Question: I've searched everywhere but cannot seem to find even a messy / hacked way of creating this plot.
I would like to plot a column chart with:
= categorical factor, sorted in descending y order
= numeric variable, summed
= categorical factor, sorted in descending y order - BUT having this calculated separately for of x.
For example, the below code (using data from datasets) will nearly sort everything as I want, but I cannot for the life of me figure out how to tell ggplot to reorder the fill for each x.
'''
library(tidyverse)
UCBAdmissions <- as.data.frame(UCBAdmissions)
UCBAdmissions$Dept <- as.factor(UCBAdmissions$Dept)
UCBAdmissions$Gender <- as.factor(UCBAdmissions$Gender)
plot <- UCBAdmissions %>%
ggplot(aes(
x = fct_reorder(Dept, Freq, .fun = sum),
y = Freq,
fill = fct_reorder(Gender, Freq, .fun = sum)
)) +
geom_col() + coord_flip() + labs(fill = "gender")
plot
'''

I would like to keep Dept A showing Male closest to the axis, then Female,
but change Dept E to show Female closest (or any Dept where Female > Male).
Any ideas? Open to a messy solution at this point :)
Thanks in advance for your help.
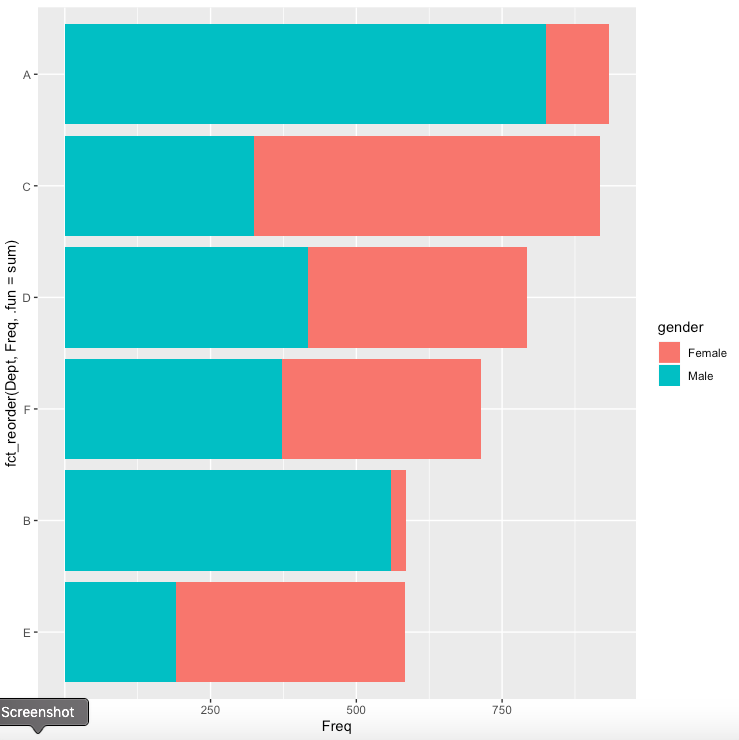
Answer: From the <URL>:
> position_fill() and position_stack() automatically stack values in
reverse order of the group aesthetic
So we can get what you want by adding mapping group to frequency. Since the data includes two Admit categories, I did some pre-processing here to combine them.
Now for each Dept, the stacking order is determined by which Gender has the higher number.
'''
plot <- UCBAdmissions %>%
count(Dept, Gender, wt = Freq) %>% # outputs n = total Freq per Dept/Gender
ggplot(aes(
x = fct_reorder(Dept, n, .fun = sum),
y = n,
group = n,
fill = fct_reorder(Gender, n, .fun = sum)
)) +
geom_col() + coord_flip() + labs(fill = "gender")
plot
'''
<URL>